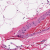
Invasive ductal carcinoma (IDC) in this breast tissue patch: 0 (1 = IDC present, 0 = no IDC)